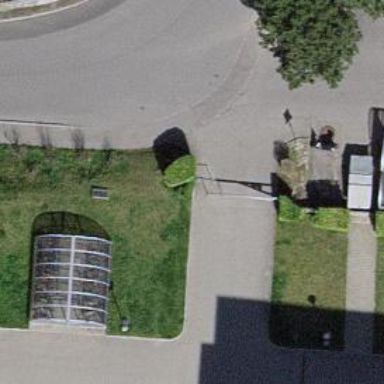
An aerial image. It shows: Lift gate barrier.